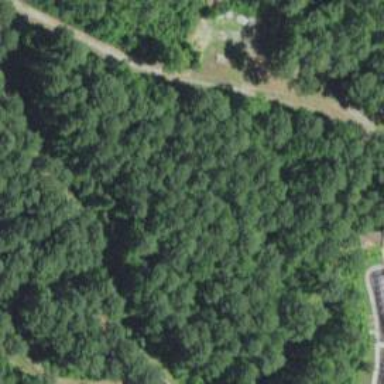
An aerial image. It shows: Mixed woodland area with variety of leaf types and cycles.